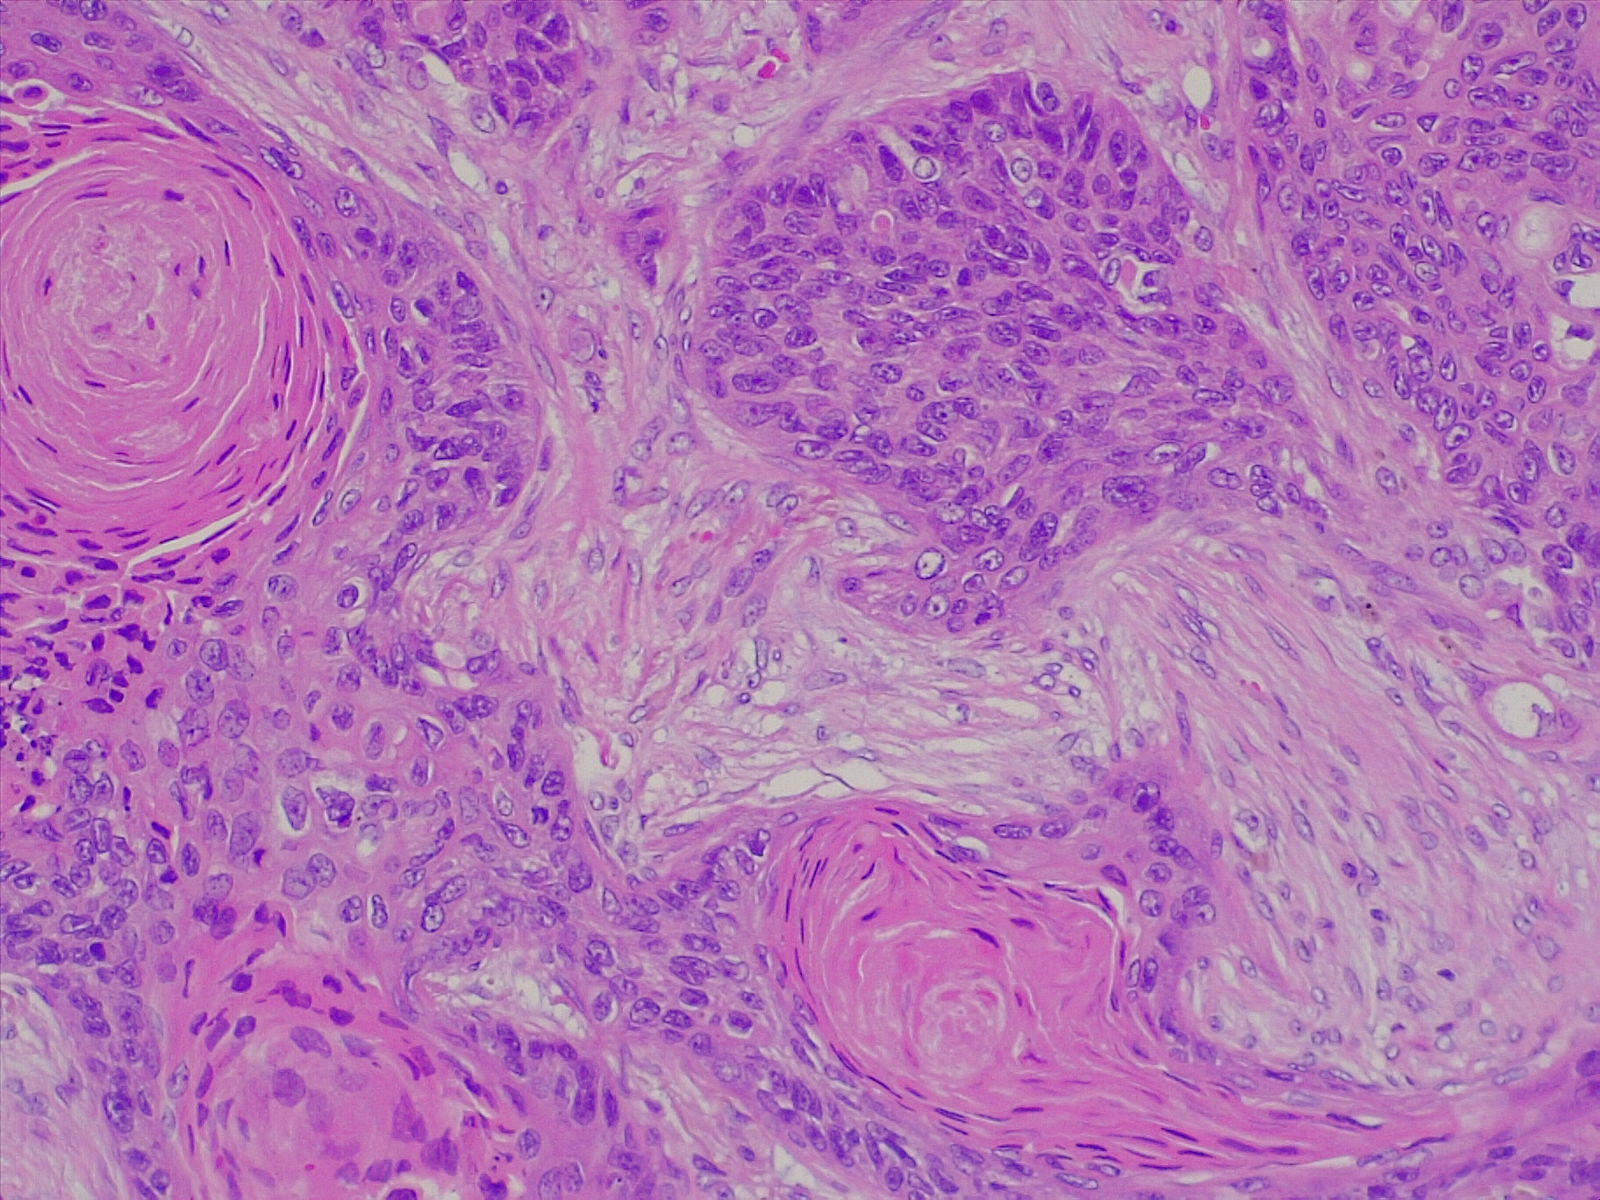
Label: lung squamous cell carcinoma, well differentiated